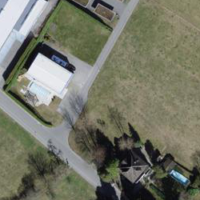
EUNIS habitat code: 55
Species observed at this site:
Delichon urbicum
Ciconia ciconia
Sturnus vulgaris
Troglodytes troglodytes